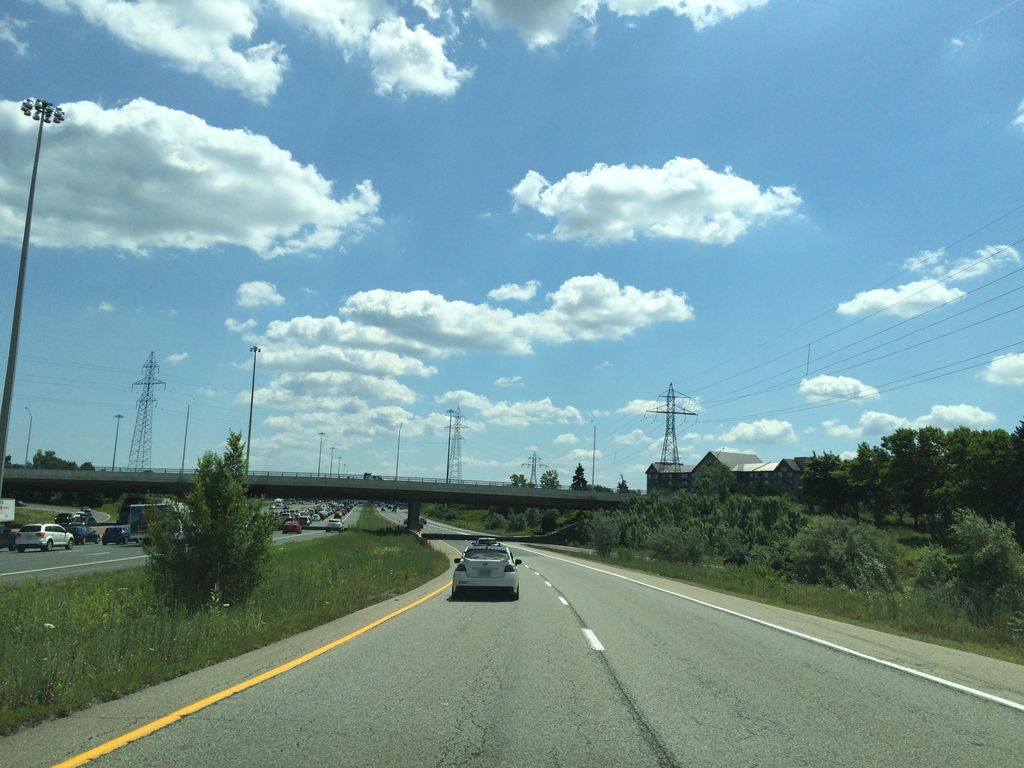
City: hamilton